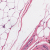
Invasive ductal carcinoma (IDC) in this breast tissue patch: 0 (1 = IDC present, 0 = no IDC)